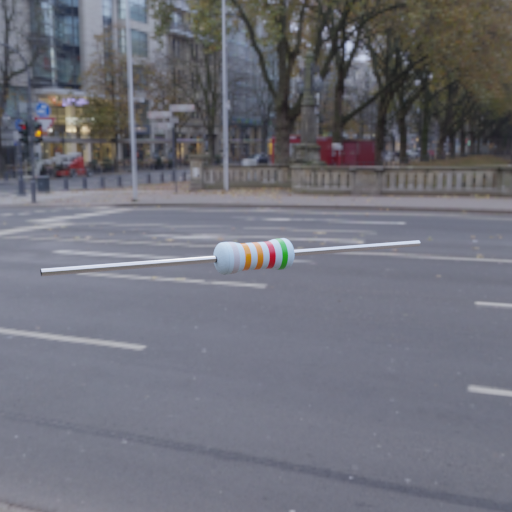
Resistor colour bands (in order): silver, orange, orange, red, green